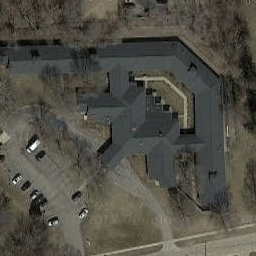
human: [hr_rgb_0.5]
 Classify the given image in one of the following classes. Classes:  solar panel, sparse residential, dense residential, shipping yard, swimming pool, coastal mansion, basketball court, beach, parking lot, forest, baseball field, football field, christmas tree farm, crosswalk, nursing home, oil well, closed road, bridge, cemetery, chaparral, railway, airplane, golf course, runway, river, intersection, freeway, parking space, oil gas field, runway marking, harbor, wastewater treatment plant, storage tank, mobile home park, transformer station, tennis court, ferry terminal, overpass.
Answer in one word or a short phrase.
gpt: nursing home